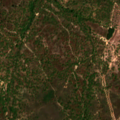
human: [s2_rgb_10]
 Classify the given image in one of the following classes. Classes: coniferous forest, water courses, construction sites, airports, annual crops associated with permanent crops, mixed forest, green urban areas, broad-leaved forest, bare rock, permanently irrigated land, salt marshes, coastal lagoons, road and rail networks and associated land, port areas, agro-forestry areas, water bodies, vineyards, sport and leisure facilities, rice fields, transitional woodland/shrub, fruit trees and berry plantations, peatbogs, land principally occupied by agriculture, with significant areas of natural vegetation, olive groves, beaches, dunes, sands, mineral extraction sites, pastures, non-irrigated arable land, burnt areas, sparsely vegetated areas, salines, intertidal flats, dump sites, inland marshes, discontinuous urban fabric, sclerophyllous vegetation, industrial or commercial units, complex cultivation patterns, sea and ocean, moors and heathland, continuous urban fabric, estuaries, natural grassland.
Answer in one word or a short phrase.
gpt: continuous urban fabric